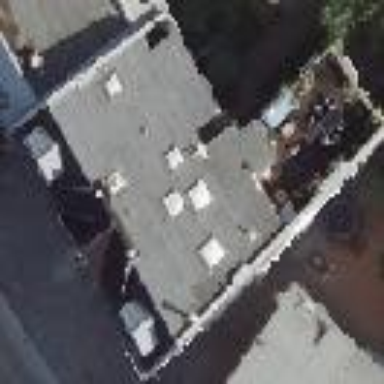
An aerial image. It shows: Apartment building with double saltbox roof shape.